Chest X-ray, PA view. Patient: 54 years old, sex M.
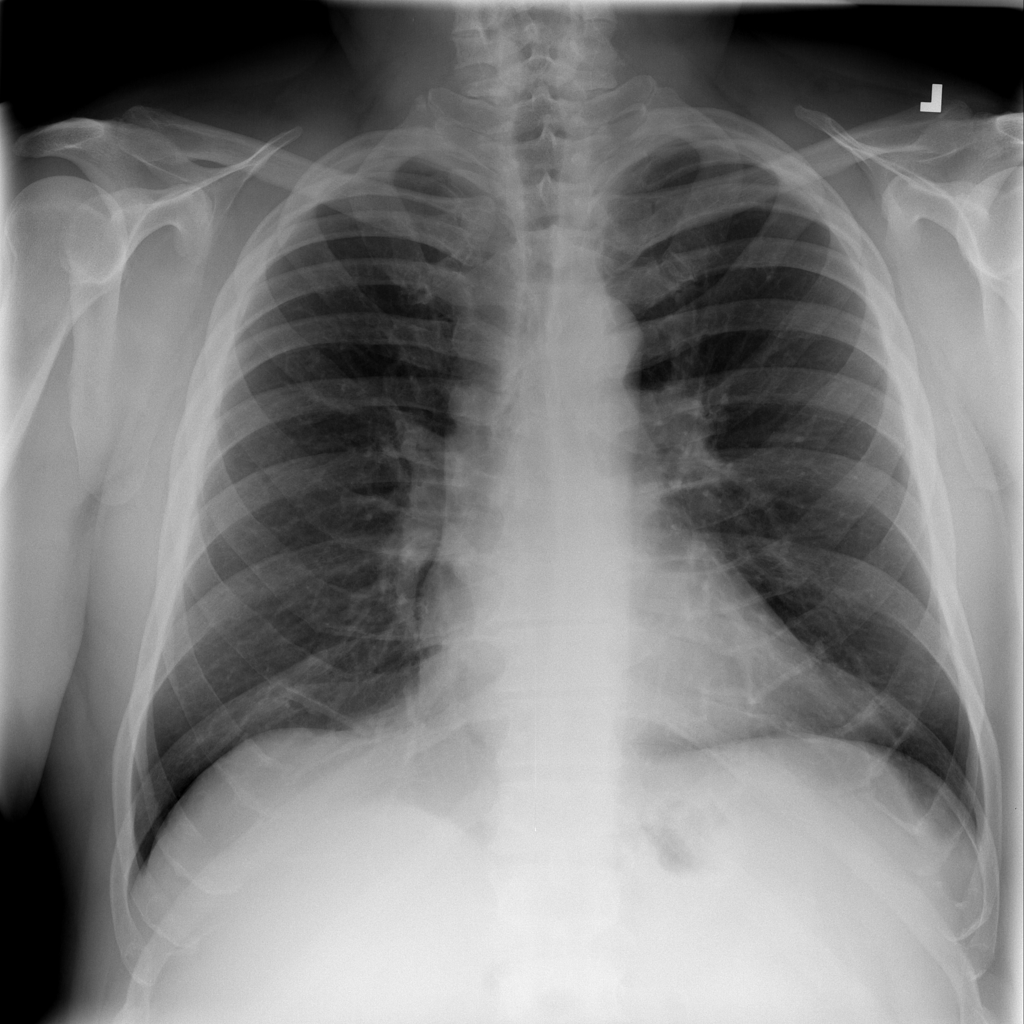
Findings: No Finding